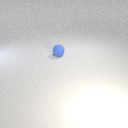
small blue rubber sphere